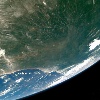
Label: land